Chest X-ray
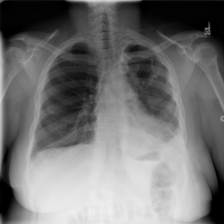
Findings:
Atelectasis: positive
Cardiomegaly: negative
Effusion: positive
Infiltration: positive
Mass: negative
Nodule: negative
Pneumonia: negative
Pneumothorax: negative
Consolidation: negative
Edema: negative
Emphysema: negative
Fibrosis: negative
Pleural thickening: positive
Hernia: negative